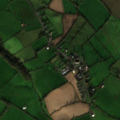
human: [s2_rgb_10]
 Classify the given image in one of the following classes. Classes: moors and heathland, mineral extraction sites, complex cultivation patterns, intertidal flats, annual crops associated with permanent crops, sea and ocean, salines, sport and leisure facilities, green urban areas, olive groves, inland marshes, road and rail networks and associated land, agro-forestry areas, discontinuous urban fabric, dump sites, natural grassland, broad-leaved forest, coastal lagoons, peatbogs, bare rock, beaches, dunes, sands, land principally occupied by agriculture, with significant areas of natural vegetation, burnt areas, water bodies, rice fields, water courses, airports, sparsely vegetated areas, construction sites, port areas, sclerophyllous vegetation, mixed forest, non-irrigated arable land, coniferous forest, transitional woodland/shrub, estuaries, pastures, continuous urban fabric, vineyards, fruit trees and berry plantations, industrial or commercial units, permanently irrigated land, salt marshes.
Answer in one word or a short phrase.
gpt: non-irrigated arable land, pastures